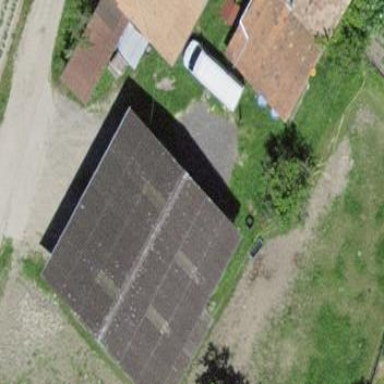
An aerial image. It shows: Shed.